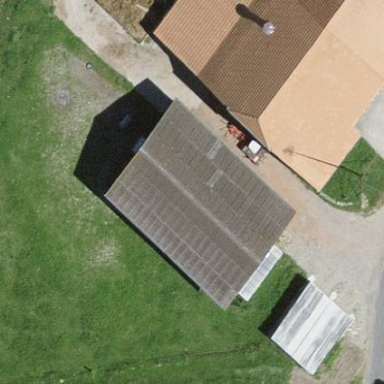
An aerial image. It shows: Barn.